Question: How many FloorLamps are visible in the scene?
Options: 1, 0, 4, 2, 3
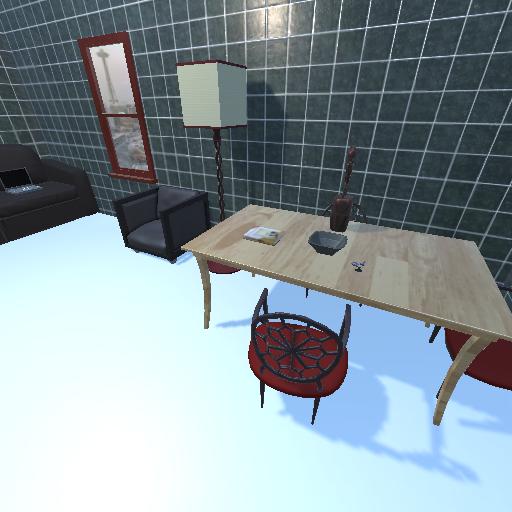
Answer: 1